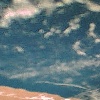
Label: water